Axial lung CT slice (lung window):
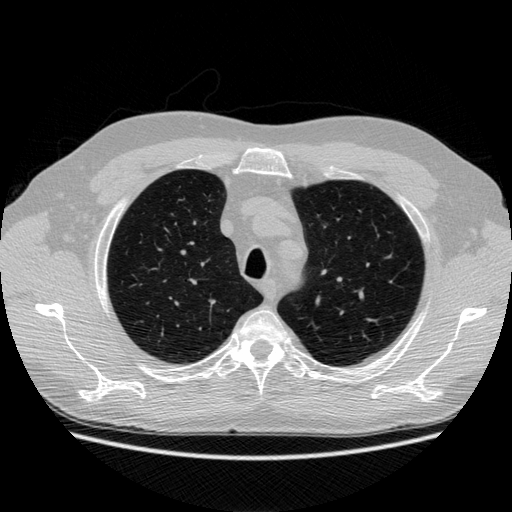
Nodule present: no